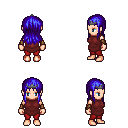
a pixel art fantasy rpg character, female body template, human, light skin, maroon tunic, red pants, blue unkempt hairstyle, iron tiara, cloth bracers, four views (front, back, left, right), 2x2 character sprite sheet, small pixel art, hard edges, no anti-aliasing